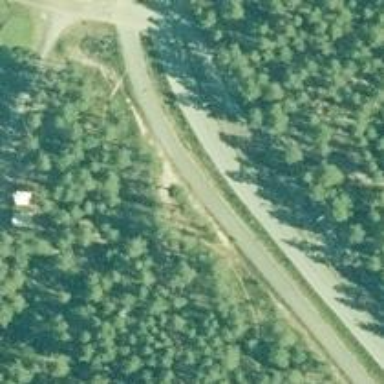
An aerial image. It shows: Path for classic and skating.